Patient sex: M
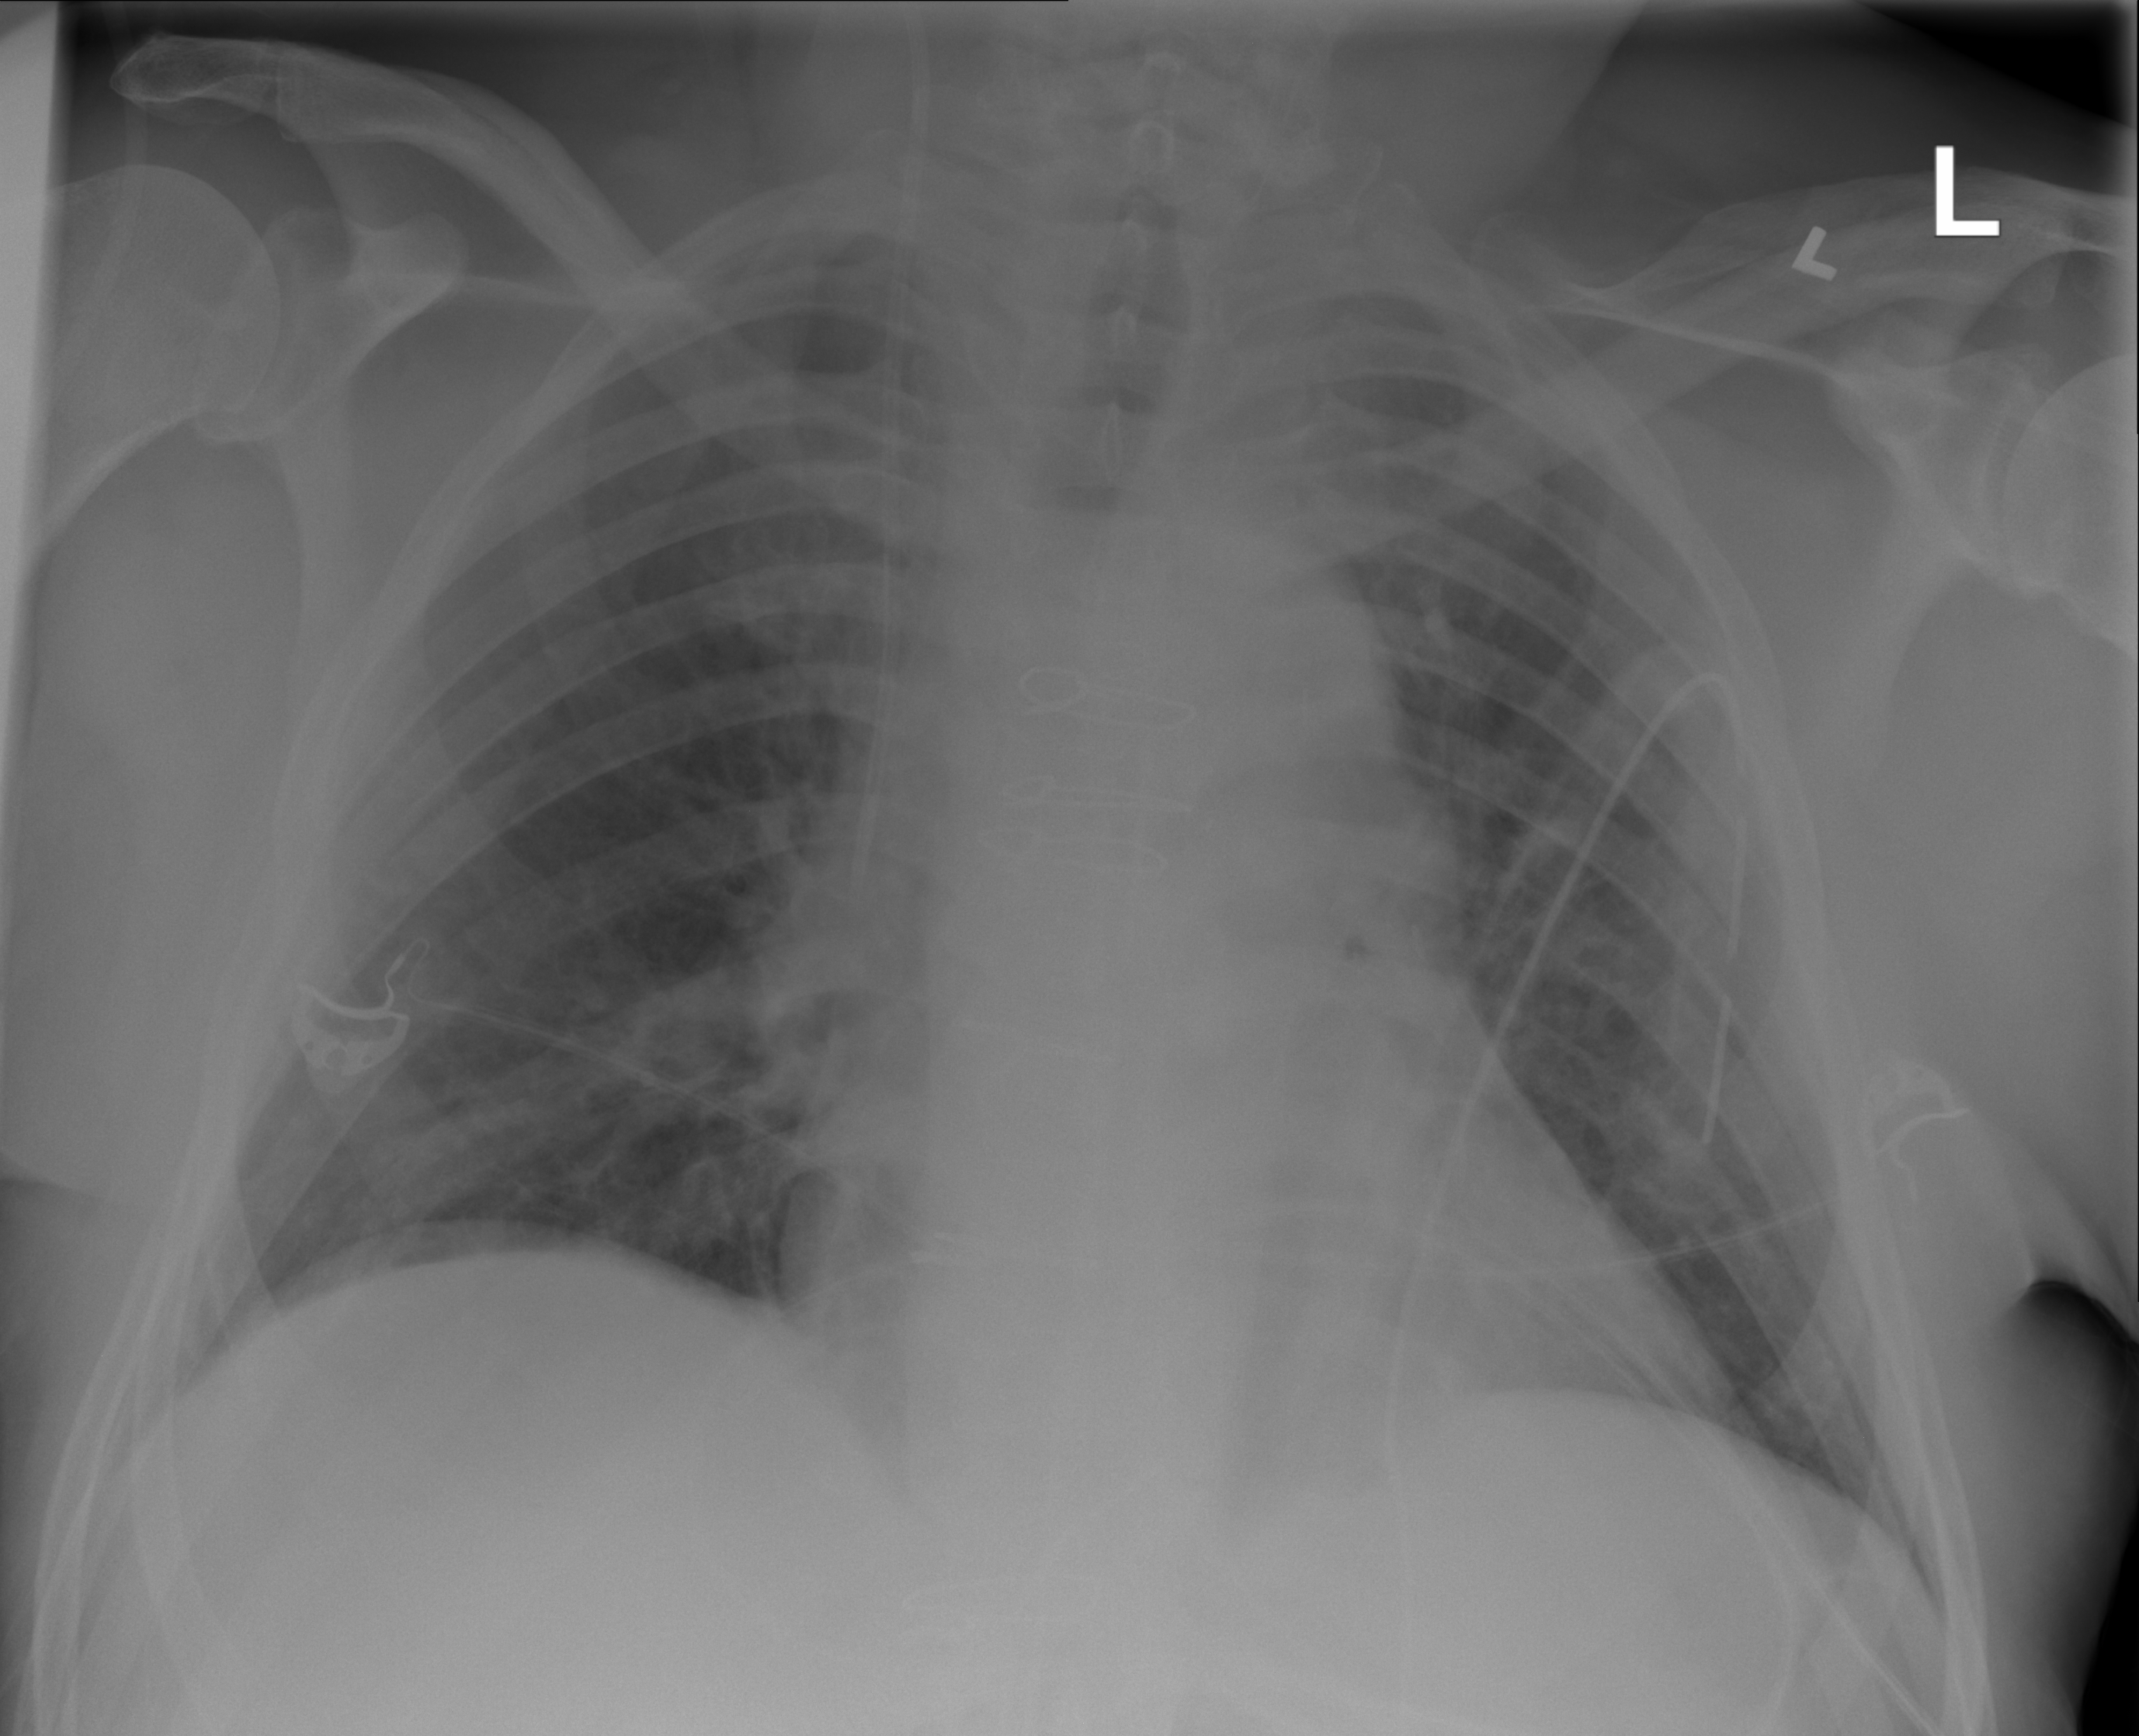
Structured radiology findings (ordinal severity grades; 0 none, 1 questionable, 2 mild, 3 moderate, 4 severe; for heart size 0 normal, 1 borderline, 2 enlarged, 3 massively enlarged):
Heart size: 0
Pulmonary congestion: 2
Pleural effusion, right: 0
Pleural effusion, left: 0
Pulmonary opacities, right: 0
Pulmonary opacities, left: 0
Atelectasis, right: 0
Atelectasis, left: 0